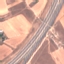
Land use / land cover: Highway